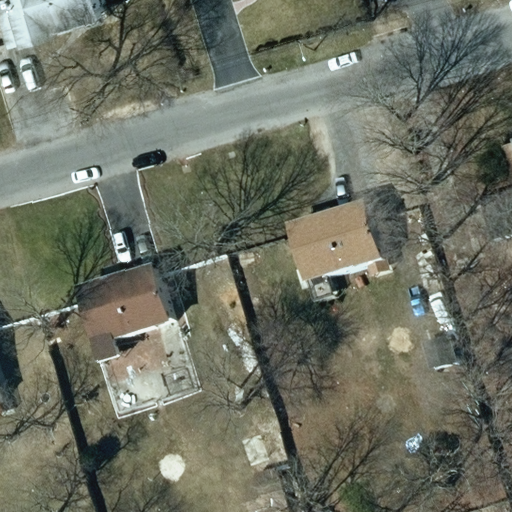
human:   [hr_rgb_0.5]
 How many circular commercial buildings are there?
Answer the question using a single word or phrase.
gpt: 0

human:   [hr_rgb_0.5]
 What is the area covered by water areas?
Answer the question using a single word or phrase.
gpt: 0m2

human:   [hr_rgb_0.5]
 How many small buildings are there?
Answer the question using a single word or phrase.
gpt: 2

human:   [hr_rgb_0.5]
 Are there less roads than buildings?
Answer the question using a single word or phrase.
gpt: yes

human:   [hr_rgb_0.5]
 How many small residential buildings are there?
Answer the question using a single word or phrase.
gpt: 1

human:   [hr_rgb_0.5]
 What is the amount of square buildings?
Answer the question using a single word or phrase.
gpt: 0

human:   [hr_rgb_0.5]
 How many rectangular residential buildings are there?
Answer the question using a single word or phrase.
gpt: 4

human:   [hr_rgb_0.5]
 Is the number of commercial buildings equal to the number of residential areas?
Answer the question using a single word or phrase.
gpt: no

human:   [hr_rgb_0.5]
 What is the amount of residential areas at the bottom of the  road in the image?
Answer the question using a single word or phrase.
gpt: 0

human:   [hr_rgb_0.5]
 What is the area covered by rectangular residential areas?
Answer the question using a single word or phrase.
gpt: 10619m2

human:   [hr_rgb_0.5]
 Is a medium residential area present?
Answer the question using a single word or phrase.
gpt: no

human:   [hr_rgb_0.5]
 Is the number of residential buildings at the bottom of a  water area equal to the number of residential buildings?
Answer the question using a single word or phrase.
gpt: no

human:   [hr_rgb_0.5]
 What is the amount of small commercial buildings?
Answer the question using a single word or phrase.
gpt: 0

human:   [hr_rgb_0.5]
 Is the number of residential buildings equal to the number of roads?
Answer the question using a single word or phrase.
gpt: no

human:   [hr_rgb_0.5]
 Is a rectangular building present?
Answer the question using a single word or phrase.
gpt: yes

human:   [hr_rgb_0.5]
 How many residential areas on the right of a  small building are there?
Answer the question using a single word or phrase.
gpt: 0

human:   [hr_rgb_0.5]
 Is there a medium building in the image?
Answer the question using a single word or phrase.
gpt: yes

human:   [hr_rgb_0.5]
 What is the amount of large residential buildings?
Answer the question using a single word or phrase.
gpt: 0

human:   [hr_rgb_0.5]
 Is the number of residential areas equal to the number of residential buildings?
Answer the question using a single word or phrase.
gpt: no

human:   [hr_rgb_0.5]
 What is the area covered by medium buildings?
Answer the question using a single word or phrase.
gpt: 851m2

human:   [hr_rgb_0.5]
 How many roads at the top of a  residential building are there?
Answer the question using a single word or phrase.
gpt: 1

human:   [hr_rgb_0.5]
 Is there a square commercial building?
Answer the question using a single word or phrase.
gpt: no

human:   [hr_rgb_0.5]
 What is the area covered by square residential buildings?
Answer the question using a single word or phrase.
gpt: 0m2

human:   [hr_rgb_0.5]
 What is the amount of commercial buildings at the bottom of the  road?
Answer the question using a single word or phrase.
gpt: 0

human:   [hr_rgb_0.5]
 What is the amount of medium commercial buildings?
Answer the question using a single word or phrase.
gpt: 0

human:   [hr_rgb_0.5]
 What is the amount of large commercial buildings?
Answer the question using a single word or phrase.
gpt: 0

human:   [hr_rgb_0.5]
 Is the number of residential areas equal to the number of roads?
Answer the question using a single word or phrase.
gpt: yes

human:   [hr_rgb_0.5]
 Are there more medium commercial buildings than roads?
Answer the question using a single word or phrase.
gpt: no

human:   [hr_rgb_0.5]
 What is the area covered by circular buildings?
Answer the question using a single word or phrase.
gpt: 0m2

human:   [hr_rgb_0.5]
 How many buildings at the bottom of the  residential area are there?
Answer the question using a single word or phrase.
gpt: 6

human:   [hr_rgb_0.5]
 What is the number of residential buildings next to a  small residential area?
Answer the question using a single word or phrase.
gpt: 0

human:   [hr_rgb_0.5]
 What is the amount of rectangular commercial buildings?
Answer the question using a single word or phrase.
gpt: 0

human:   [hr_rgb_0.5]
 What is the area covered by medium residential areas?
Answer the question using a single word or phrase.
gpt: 0m2

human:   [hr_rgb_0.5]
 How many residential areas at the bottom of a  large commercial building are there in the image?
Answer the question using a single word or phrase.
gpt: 0

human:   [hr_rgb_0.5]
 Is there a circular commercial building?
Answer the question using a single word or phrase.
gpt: no

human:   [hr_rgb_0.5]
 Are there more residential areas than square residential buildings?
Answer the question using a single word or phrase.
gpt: yes